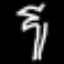
Label: palm tree